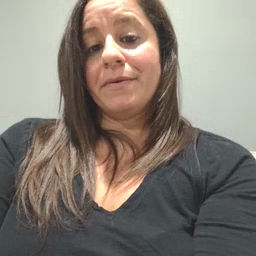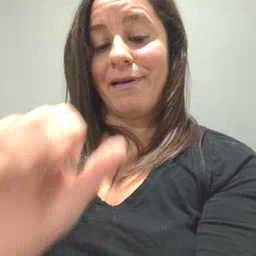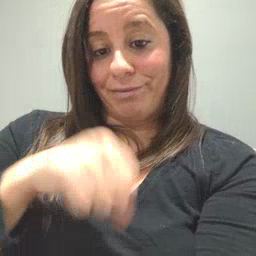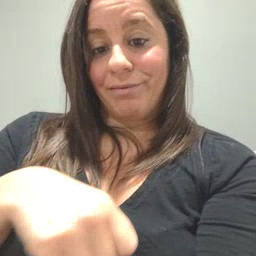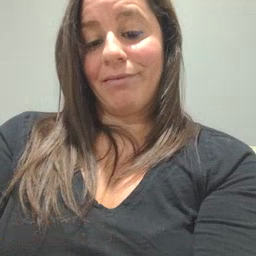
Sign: can